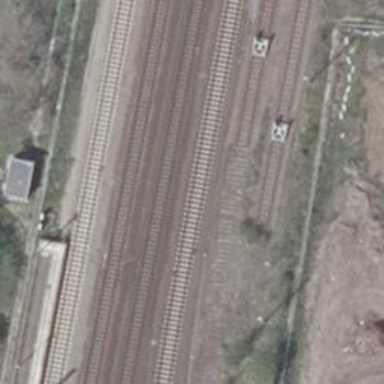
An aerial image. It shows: Abandoned railway yard.